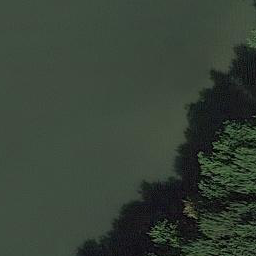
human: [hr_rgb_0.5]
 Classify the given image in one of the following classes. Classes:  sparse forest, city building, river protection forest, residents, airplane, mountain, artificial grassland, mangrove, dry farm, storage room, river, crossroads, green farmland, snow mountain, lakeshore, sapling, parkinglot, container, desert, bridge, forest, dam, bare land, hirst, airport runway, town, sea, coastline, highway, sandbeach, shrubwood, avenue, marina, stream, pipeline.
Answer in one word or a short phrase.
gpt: river protection forest